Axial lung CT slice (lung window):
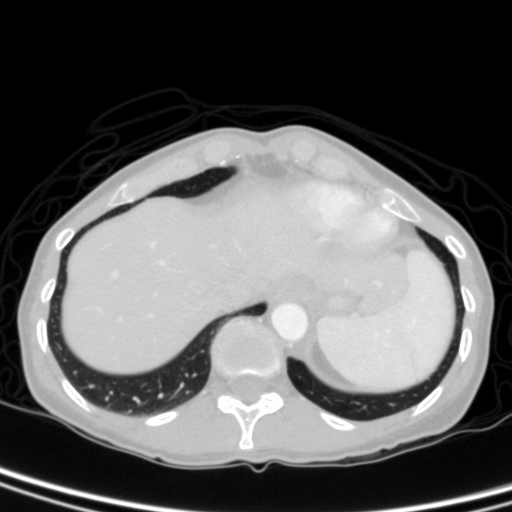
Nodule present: no